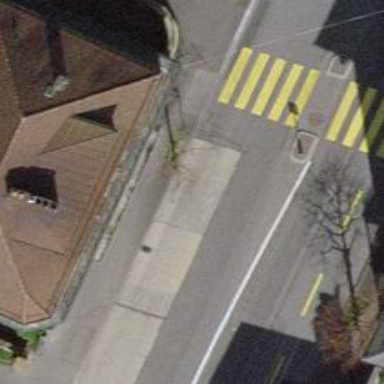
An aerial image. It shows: Bus stop with platform for public transport.